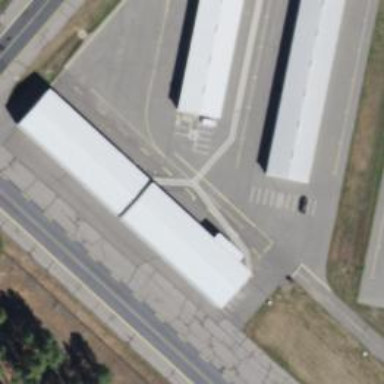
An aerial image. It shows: Transportation building used as airport hangar.